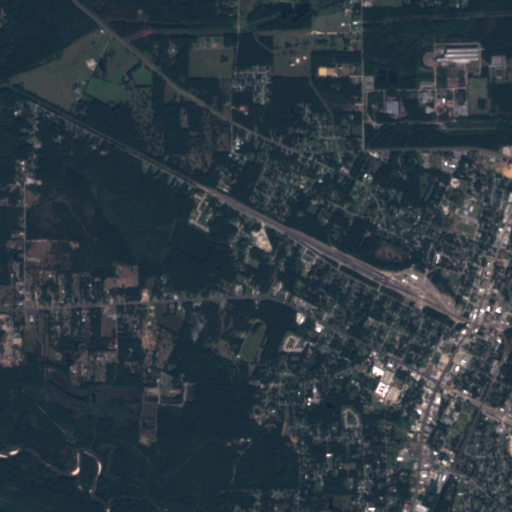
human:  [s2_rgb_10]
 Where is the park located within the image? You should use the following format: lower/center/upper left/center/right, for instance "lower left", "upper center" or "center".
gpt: The park is located in the right of the image.
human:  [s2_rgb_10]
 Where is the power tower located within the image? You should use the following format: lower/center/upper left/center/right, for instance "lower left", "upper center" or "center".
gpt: The power tower is located in the upper left of the image.
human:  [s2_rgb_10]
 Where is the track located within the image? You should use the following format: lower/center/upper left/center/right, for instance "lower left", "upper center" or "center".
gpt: The track is located in the center right of the image.
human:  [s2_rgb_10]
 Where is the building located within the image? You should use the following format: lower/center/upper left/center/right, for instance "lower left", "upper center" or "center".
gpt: The building is located in the lower right of the image.
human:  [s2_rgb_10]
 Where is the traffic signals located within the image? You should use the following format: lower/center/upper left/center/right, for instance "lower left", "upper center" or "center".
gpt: The traffic signals is located in the lower right of the image.
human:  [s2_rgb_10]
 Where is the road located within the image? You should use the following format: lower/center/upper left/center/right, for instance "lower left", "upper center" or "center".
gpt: There is no road in the image.